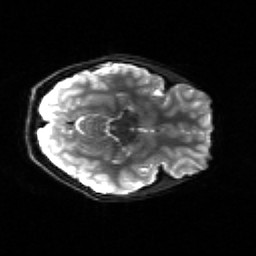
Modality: sbref
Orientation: axial
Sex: female
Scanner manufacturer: siemens
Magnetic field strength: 3 T
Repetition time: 5 s
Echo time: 0.071 s